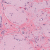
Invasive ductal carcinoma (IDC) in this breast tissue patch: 1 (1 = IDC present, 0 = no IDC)